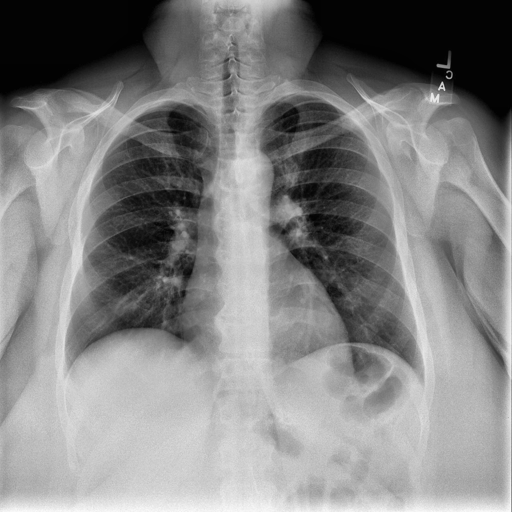
Finding: NORMAL